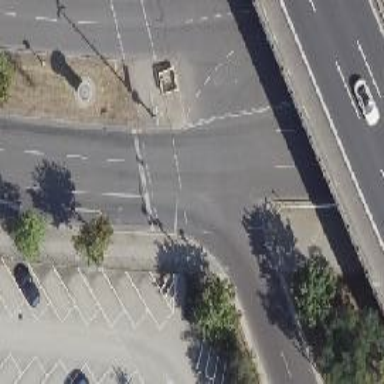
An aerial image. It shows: Asphalt tertiary road with lane markings. It is dual carriageway.